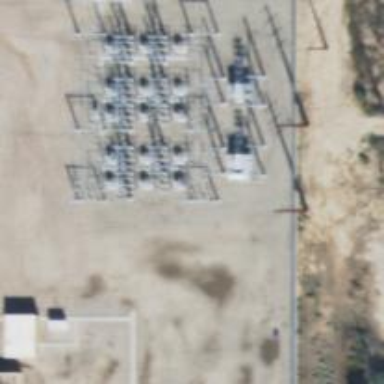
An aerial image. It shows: Switch used for power control.